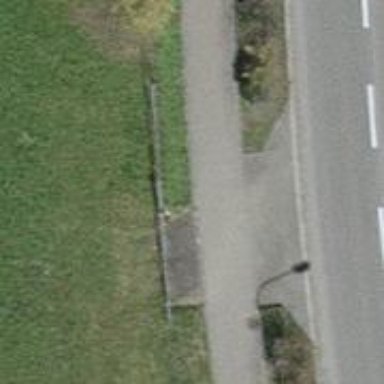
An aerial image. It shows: Asphalt sidewalk path.